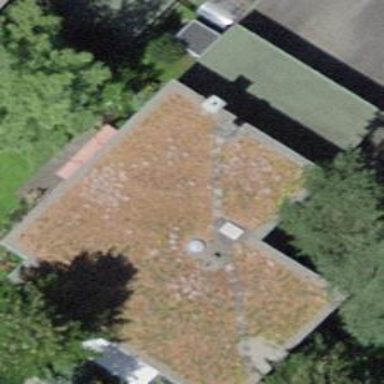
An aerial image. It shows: Flat-roofed building.